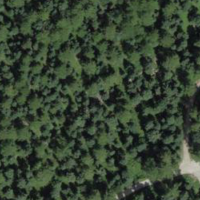
EUNIS habitat code: 43
Species observed at this site:
Sorbus aucuparia